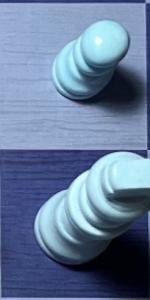
Label: King_White